Question: My website URL is <URL>
At the bottom right corner, I wish to put a small link on the red footer bar.
I have created a simple image of what I wish to do.

How can I achieve this??
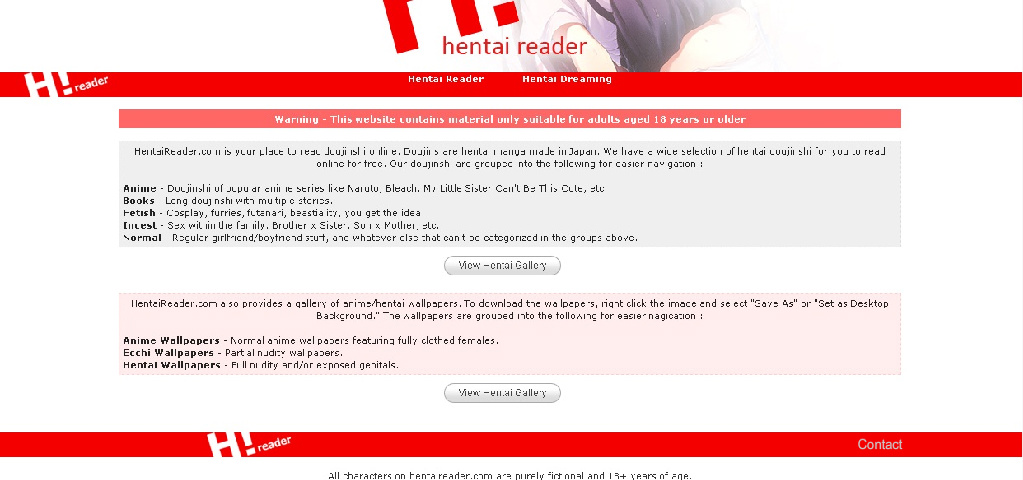
Answer: The code on this page is a disaster. With that said you would have to remove the <URL> image from the HTML and use CSS to create a background-image.
Something similar to this would be required...
CSS:
HTML:
'''
<div id="footer">
<div id="footer-bar">
<ul>
<li><a href="#">Contact</a></li>
<li><a href="#">Another Link</a></li>
</ul>
</div>
All characters on hentaireader.com are purely fictional and 18+ years of age.
</div><!--- FOOTER --->
'''
Look here... <URL>